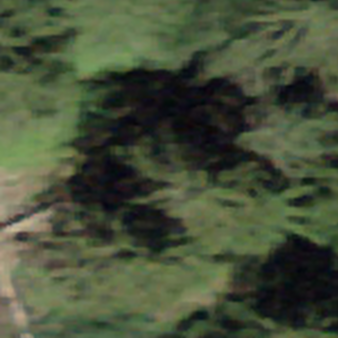
Label: other